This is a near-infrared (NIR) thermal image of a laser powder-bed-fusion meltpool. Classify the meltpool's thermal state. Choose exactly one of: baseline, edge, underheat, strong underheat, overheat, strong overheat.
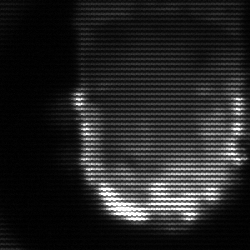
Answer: baseline